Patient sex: M
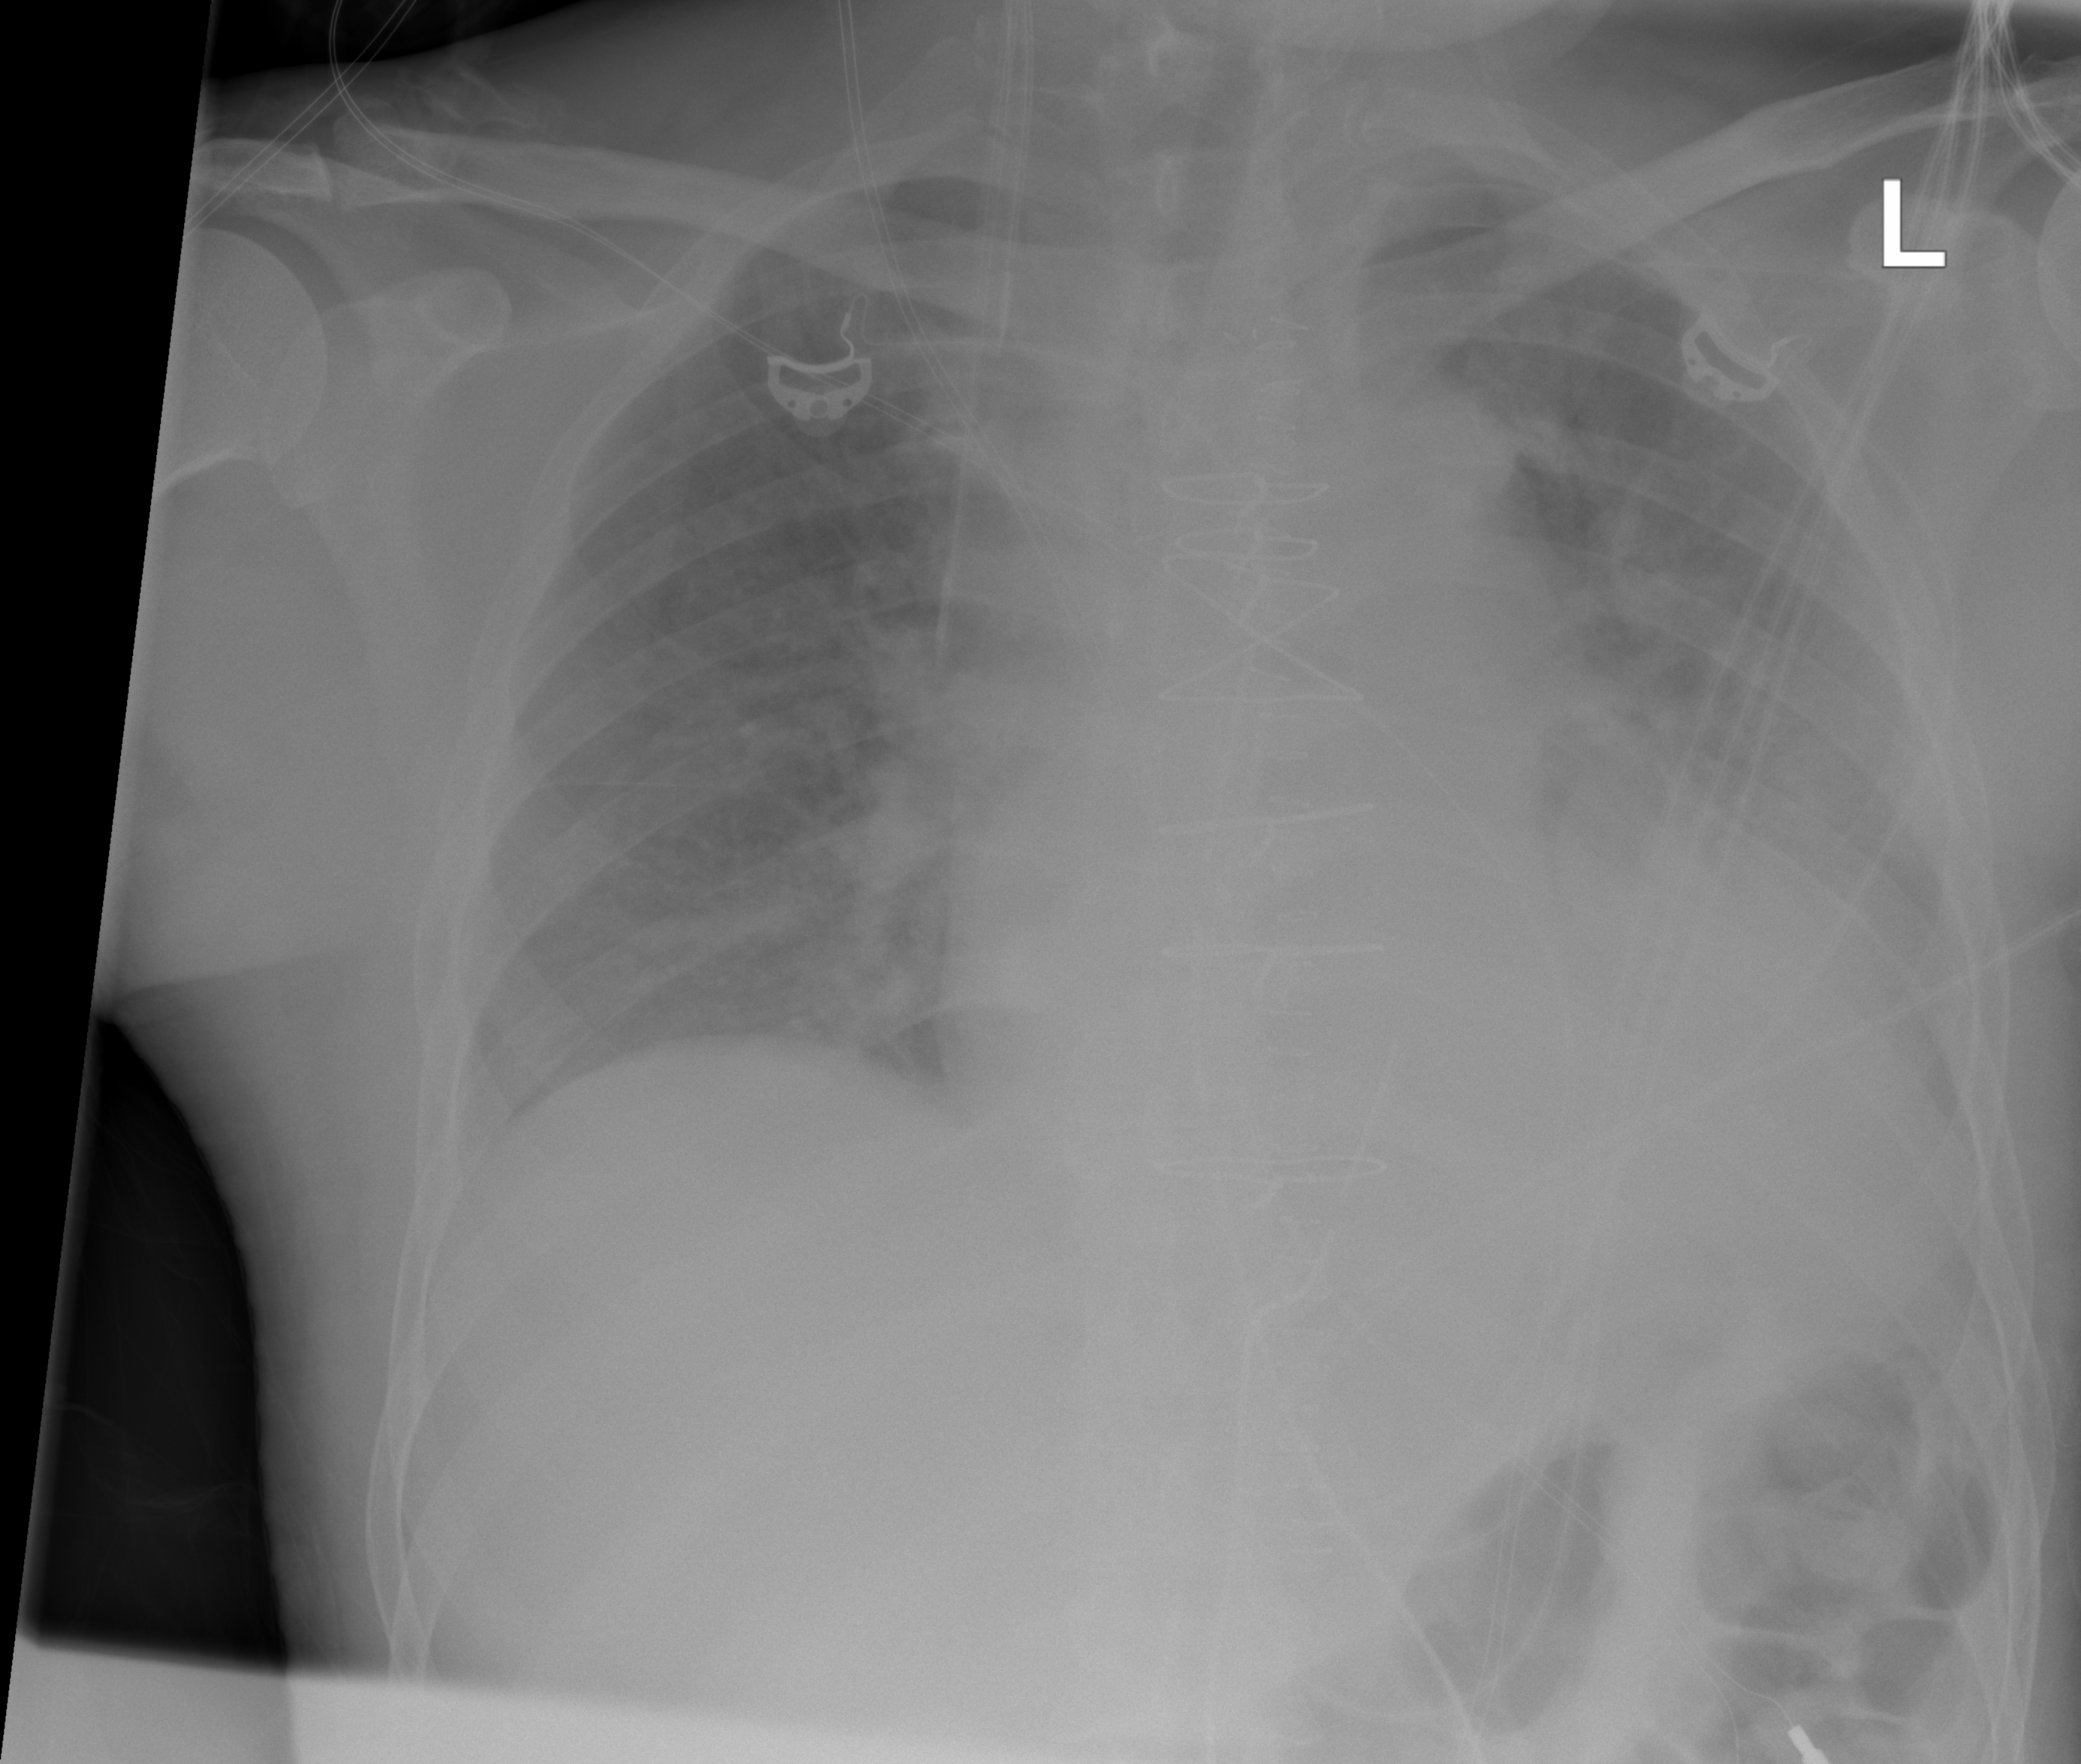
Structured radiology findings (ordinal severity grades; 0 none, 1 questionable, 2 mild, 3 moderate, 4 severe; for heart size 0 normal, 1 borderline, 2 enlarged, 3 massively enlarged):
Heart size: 2
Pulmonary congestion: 3
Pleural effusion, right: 0
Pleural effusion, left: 2
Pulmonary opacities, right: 0
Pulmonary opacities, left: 2
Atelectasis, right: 0
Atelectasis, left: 2